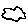
Label: cloud